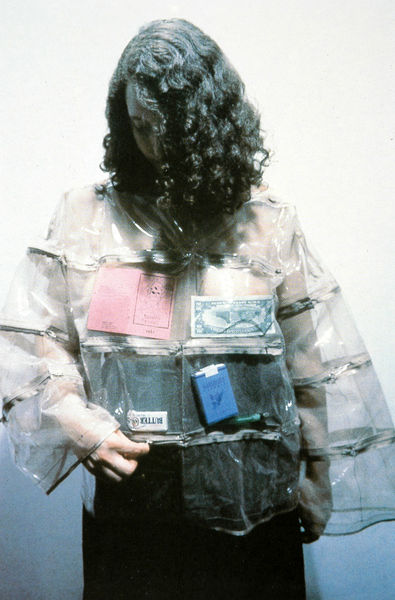
Titel: Shirt/Jacket of Pockets (Jacke)
Künstler: Vito Acconci
Standort: Wien
Institution: Museum für angewandte Kunst
Schlagwörter: blau, dunkel, hand, körper, schatten, weiß, grün, mädchen, braun, finger, frankreich, frau, haar, hell, licht, mund, nase, raum, schwarz, zimmer, blick, gürtel, rot, fächer, mode, hose, jacke, wand, arm, arme, augen, gesicht, helld, kleidung, leiche, mensch, ärmel, hände, innenraum, portrait, auge, haare, kostüm, mantel, realismus, locke, locken, rosa, skulptur, hellblau, perücke, klar, bücher, papier, papiere, modell, mauer, farbe, nebel, dunkelblau, weiblich, plastik, model, scham, transparent, foto, fotografie, photographie, wände, buch, geld, tasche, untersuchung, puppe, schein, halbfigurig, real, mauern, reise, durchsichtig, schämen, reisender, taschen, cape, reisende, fach, pass, streichhölzer, plane, zigaretten, ausweis, ausweise, banknote, dollar, folie, führerschein, gauloises, geldschein, identifikation, jaacke, kaugummi, laufsteg, obduktion, passport, personalausweis, plaste, plastikjacke, prüfen, regenjacke, regenmantel, reisepass, reissverschluss, schatteb, zigarettenschachtel, überprüfen